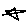
Label: star